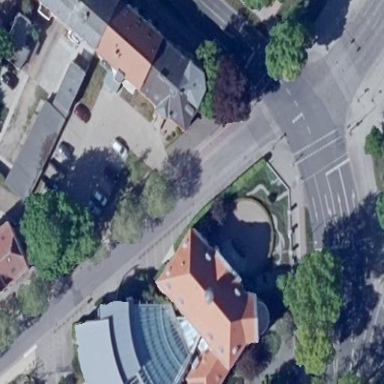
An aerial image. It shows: Bank building.